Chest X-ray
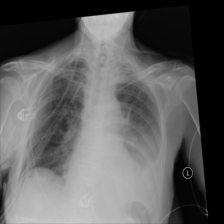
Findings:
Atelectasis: negative
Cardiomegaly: negative
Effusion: positive
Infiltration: negative
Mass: negative
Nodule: negative
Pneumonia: negative
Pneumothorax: negative
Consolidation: negative
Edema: negative
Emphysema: negative
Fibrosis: negative
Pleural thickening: negative
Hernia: negative